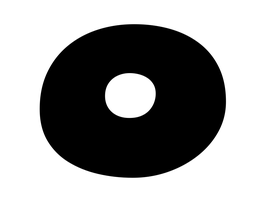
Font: Gluten_ExtraBold